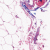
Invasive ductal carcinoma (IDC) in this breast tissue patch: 0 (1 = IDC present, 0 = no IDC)